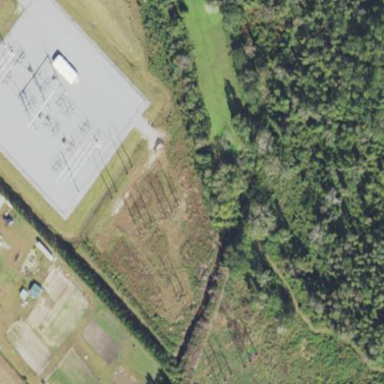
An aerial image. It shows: Substation for switching with surrounding fence.